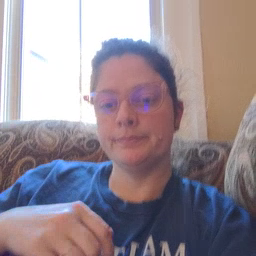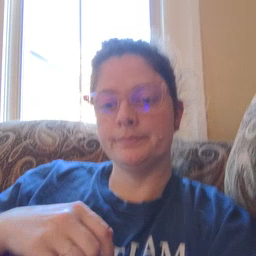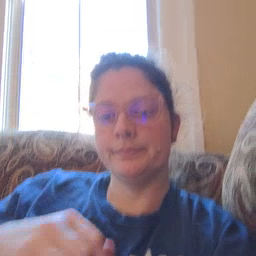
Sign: have